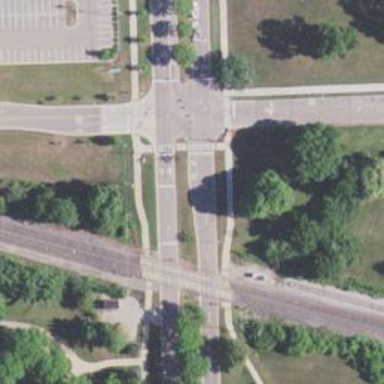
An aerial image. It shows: Marked road crossing.